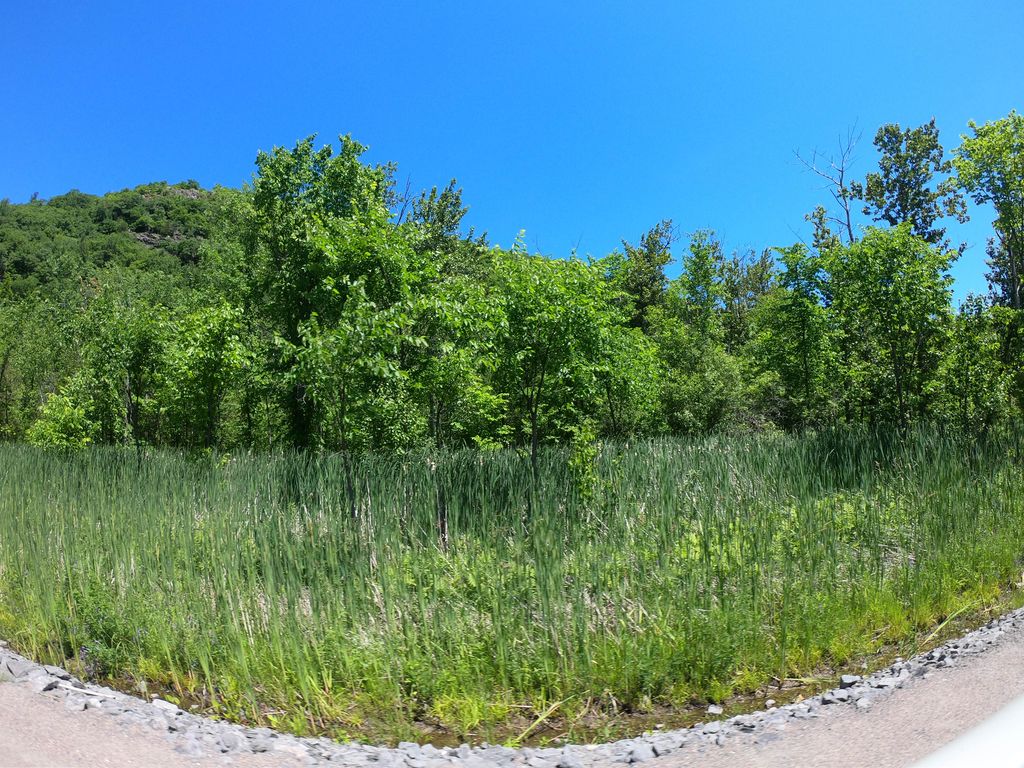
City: ottawa-gatineau